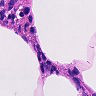
Metastatic tissue present: no